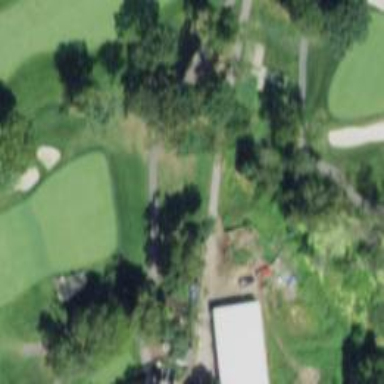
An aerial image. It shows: Footway that resembles golf path.